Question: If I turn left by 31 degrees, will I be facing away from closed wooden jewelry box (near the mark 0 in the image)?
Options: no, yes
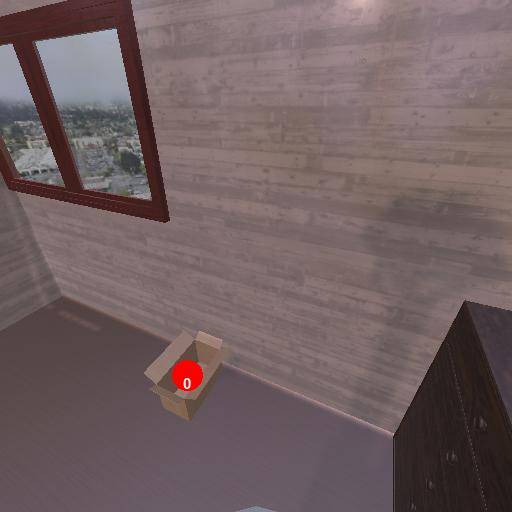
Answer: no